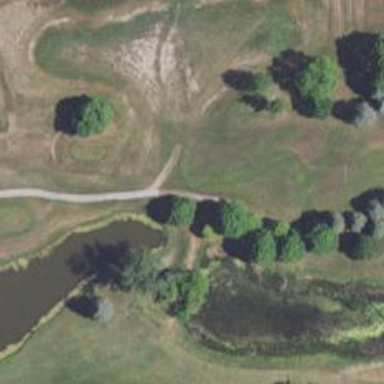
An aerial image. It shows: Service road used as golf cart path.